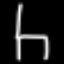
Label: chair